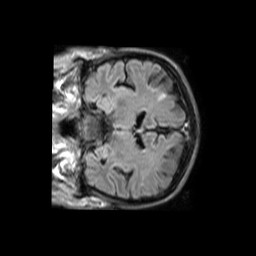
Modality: FLAIR
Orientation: coronal
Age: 58
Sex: male
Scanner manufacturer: philips
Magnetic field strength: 1.5 T
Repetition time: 6 s
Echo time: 0.12 s